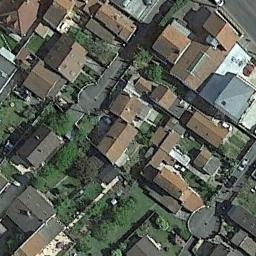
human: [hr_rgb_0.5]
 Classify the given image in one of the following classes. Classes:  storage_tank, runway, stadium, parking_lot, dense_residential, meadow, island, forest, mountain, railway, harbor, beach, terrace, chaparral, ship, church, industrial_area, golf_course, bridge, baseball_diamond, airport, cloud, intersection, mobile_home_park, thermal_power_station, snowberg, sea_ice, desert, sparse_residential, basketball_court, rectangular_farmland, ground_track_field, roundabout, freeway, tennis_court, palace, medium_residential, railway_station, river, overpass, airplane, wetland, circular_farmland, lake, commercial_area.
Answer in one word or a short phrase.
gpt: dense_residential